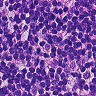
Metastatic tissue present: yes